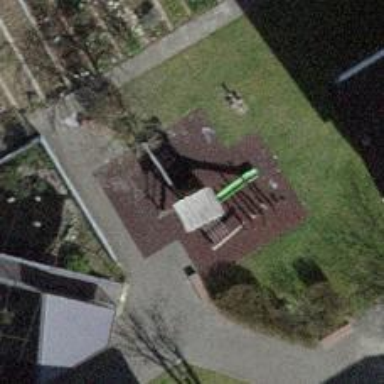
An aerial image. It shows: Playground area for leisure activities on the land.